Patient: sex M, age 59
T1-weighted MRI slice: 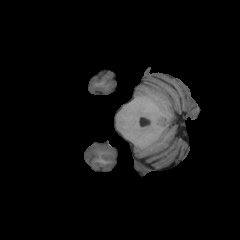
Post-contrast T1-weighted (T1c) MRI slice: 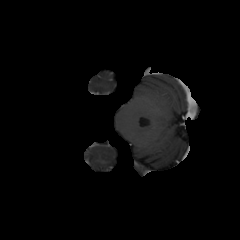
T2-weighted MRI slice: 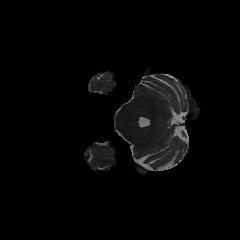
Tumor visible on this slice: no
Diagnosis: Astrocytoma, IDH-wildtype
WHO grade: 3